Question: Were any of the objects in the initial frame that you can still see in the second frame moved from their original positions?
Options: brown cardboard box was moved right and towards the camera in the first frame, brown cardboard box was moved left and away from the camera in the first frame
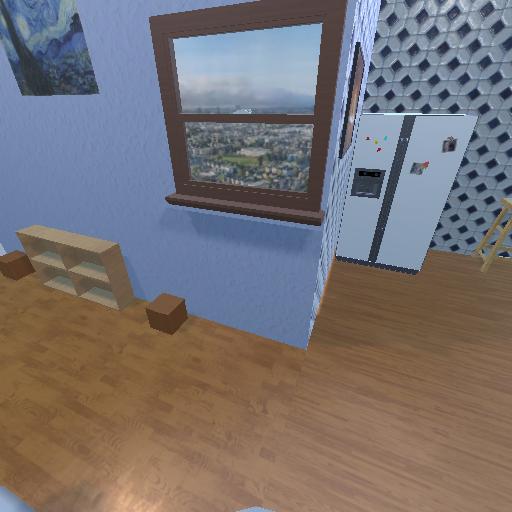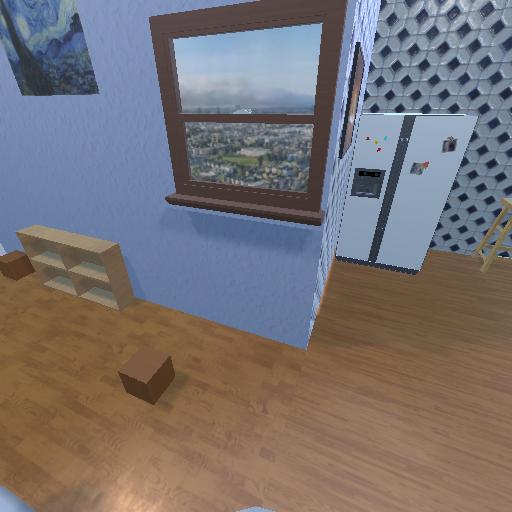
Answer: brown cardboard box was moved right and towards the camera in the first frame